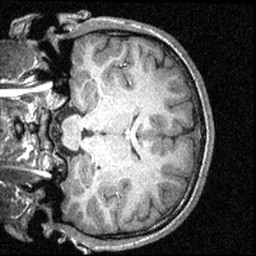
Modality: T1w
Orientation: coronal
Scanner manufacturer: siemens
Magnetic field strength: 3 T
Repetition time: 1.57 s
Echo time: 0.00304 s